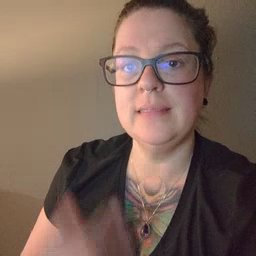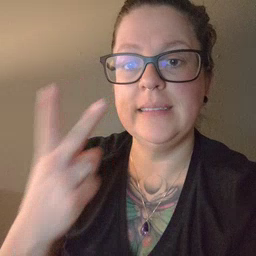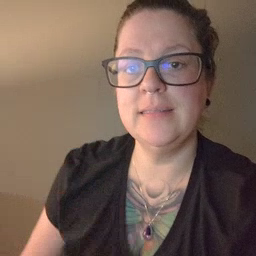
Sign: see